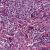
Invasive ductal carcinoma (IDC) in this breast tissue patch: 0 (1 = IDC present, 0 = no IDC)